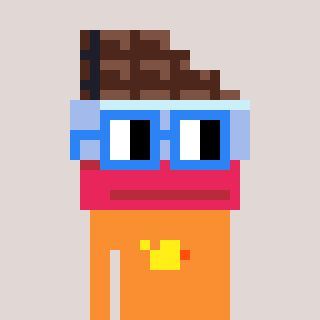
a pixel art character with square blue glasses, a chocolate-shaped head and a orange-colored body on a warm background